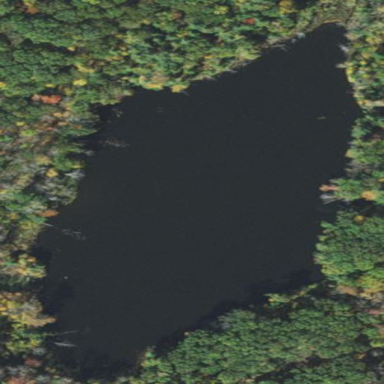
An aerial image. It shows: Pond surrounded by natural water.